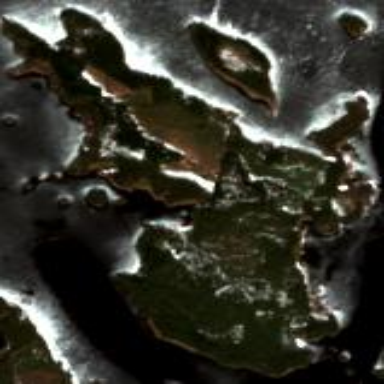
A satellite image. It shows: Image showing island.